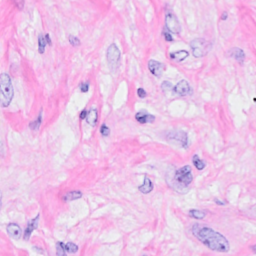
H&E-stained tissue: Breast